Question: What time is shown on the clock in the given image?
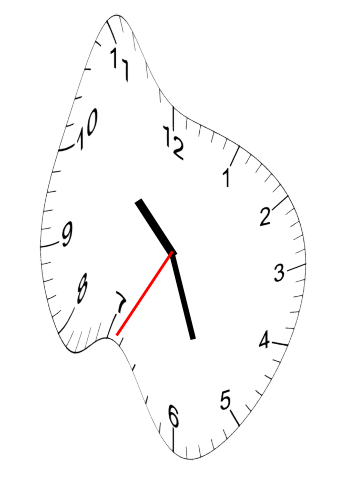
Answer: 10:26:35